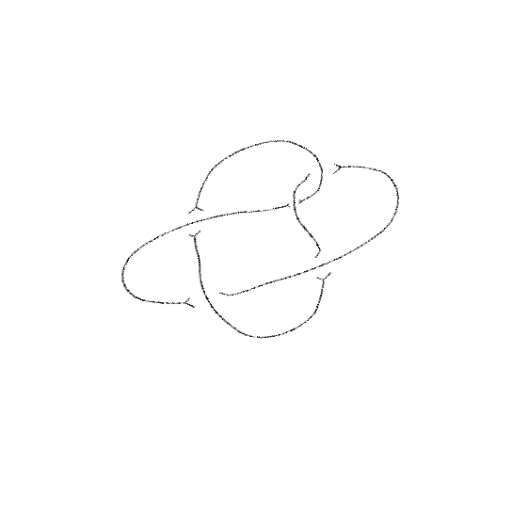
Crossing number: 5